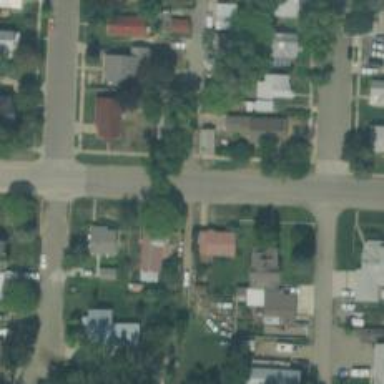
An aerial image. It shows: Alley classified as service road.